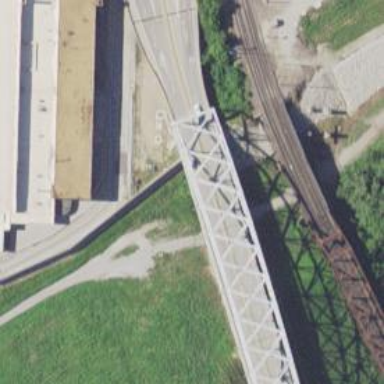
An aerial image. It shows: Bridge.